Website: macys
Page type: delivery-shipping
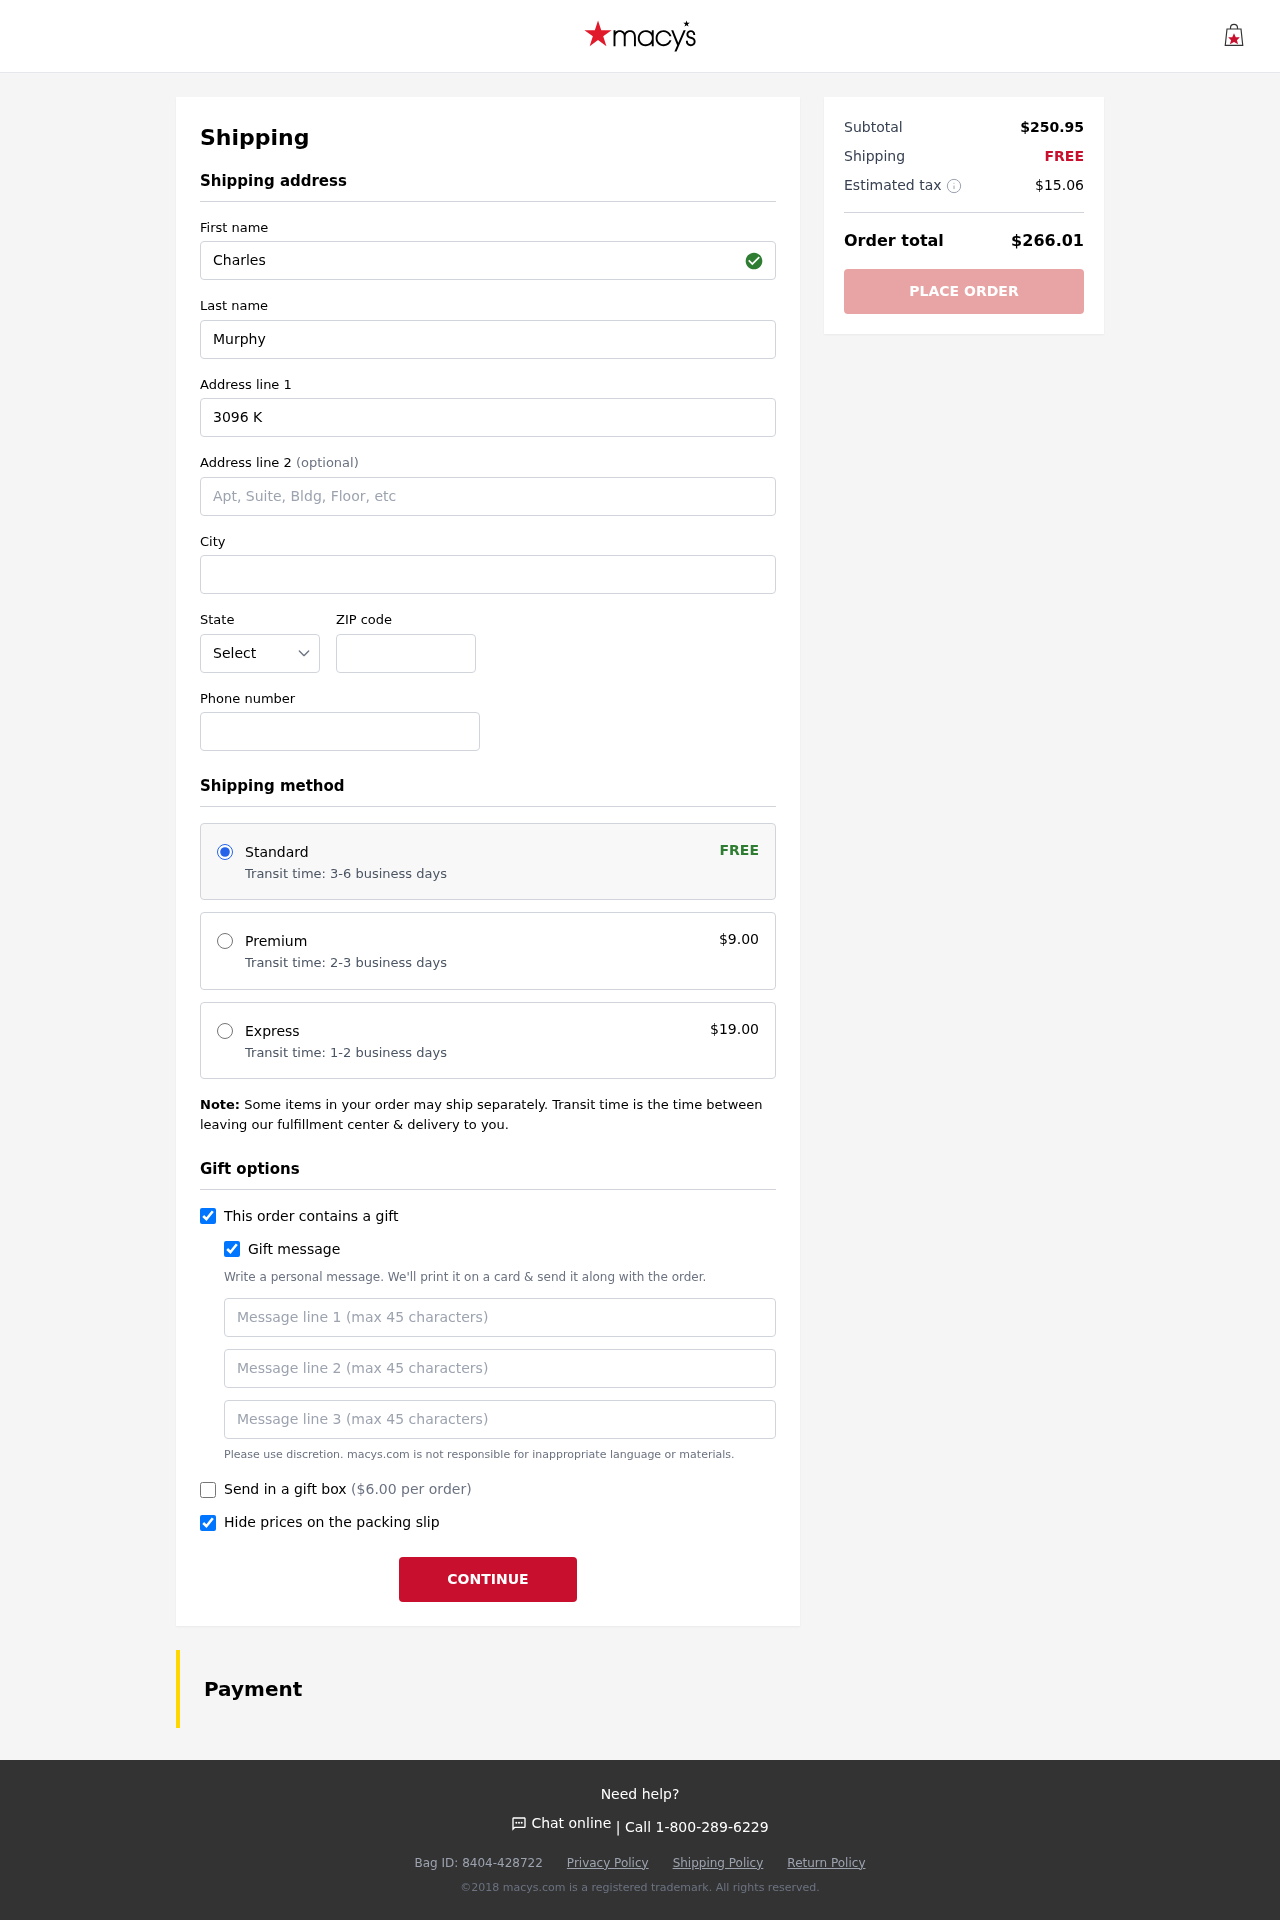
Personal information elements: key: PII_STATE_ABBR
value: SD
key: PII_FIRSTNAME
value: Charles
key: PII_LASTNAME
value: Murphy
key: PII_STREET
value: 3096 Kimberly Avenue Apt. 021
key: PII_CITY
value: Martinezhaven
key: PII_POSTCODE
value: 83702
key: PII_PHONE
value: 7843373821
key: PII_GIFT_MESSAGE
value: Happy birthday, Karen! I couldn’t resist grabbing these gorgeous earrings for you—they remind me of your vibrant spirit. I hope they bring a touch of sparkle to your special day!  Charles
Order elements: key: ORDER_SHIPPING_STANDARD
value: Transit time: 3-6 business days
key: ORDER_SHIPPING_COST
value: FREE
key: ORDER_SHIPPING_PREMIUM
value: Transit time: 2-3 business days
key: ORDER_SHIPPING_PREMIUM_PRICE
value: $9.00
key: ORDER_SHIPPING_EXPRESS
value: Transit time: 1-2 business days
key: ORDER_SHIPPING_EXPRESS_PRICE
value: $19.00
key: ORDER_GIFT_BOX_PRICE
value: ($6.00 per order)
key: ORDER_SUBTOTAL
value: $250.95
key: ORDER_SHIPPING_COST2
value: FREE
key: ORDER_TAX
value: $15.06
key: ORDER_TOTAL
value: $266.01